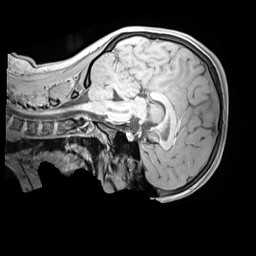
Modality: MP2RAGE
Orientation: sagittal
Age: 12
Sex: female
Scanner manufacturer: siemens
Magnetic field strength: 3 T
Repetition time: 4 s
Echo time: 0.00303 s